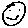
Label: smiley face